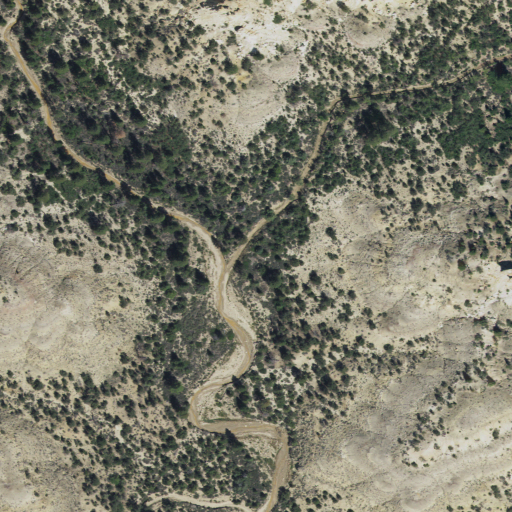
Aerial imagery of valley in Utah named West Fork North Canyon containing shrub, evergreen forest, and barren land